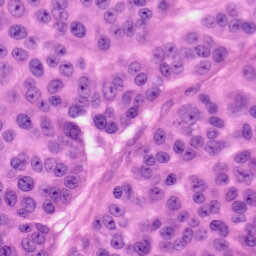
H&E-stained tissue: Skin